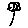
Label: flower